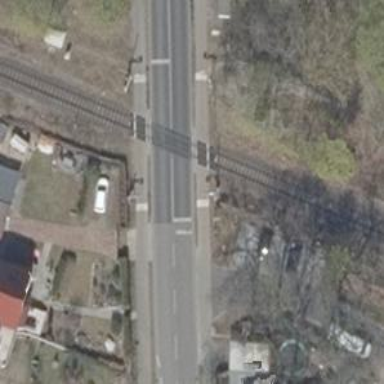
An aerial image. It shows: Railway crossing with full barriers and lights.